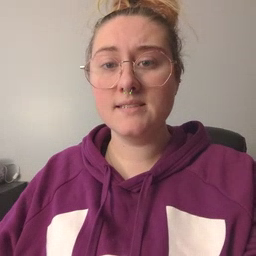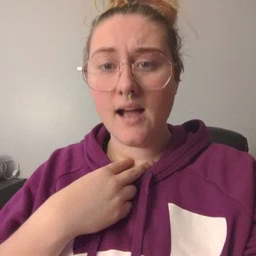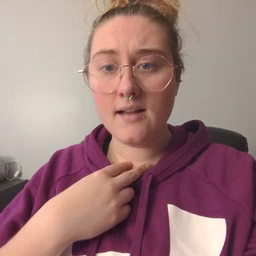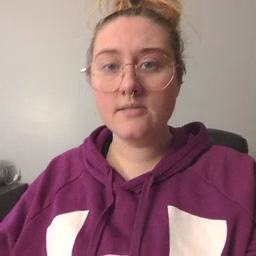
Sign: stuck